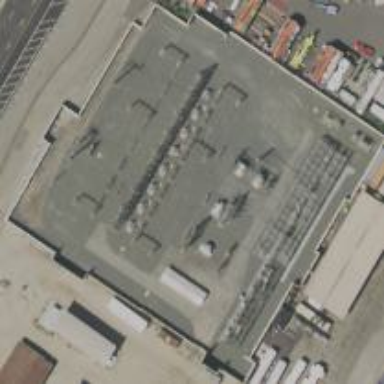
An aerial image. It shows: Outdoor power substation with surrounding wall. The substation operates at the distribution level.